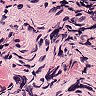
Metastatic tissue present: no